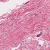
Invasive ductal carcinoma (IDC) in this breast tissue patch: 0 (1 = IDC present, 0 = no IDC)